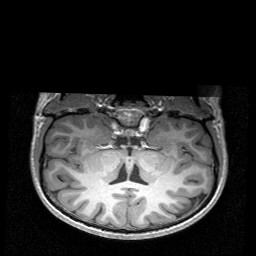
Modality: T1w
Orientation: sagittal
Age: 22
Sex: female
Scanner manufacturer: siemens
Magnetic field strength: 3 T
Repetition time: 1.9 s
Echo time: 0.00226 s